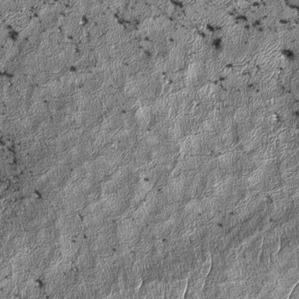
Label: frost